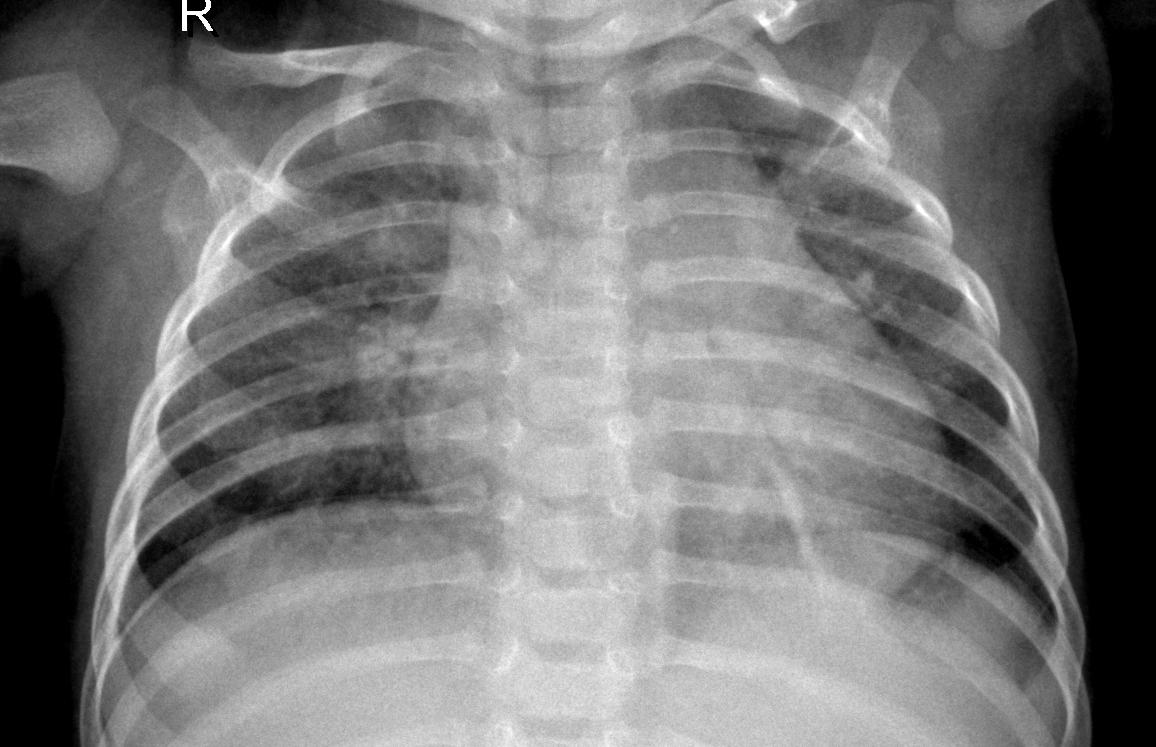
Diagnosis: PNEUMONIA